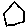
Label: house